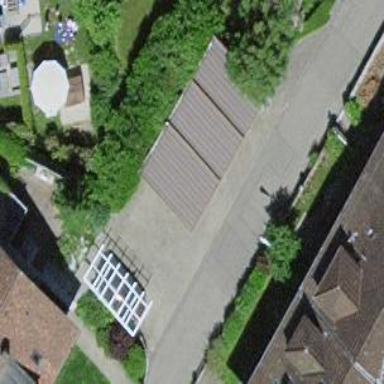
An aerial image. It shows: View of roof of building.